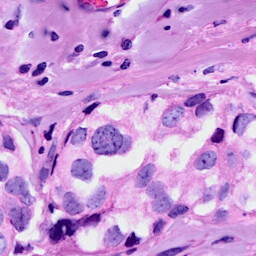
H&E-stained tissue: Breast